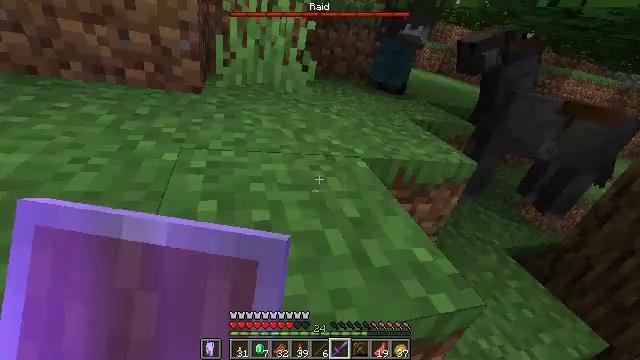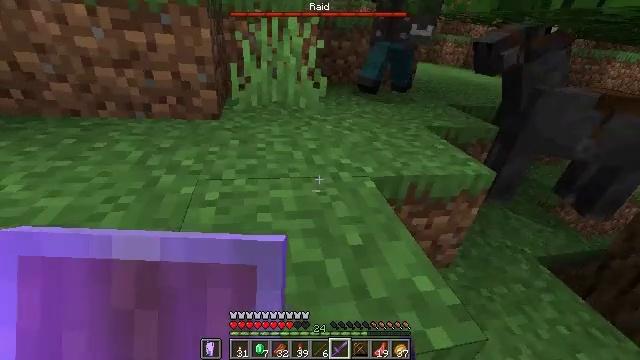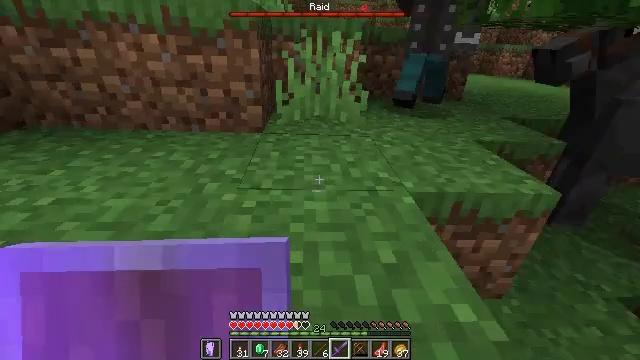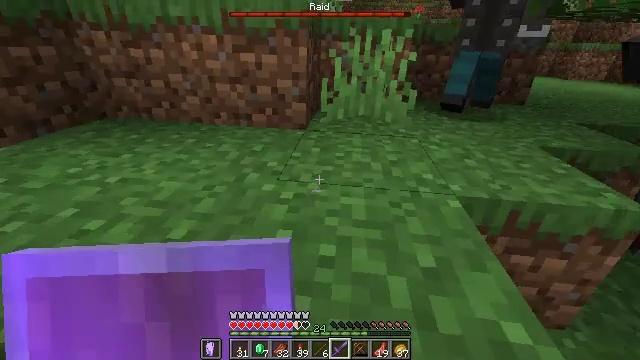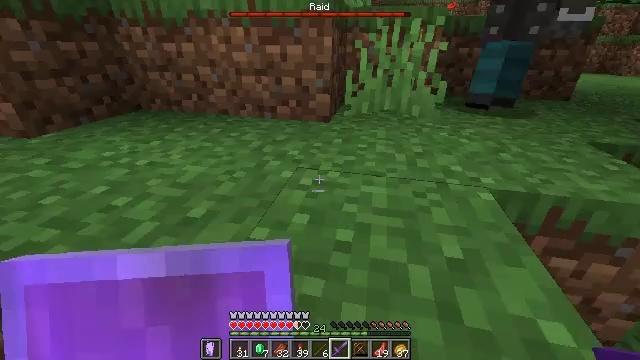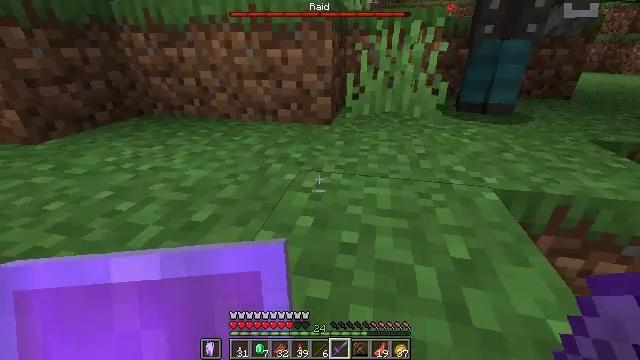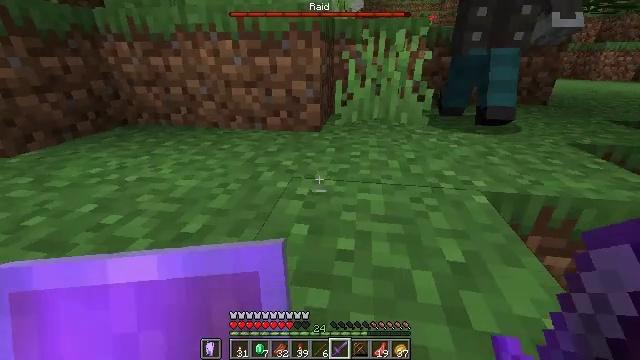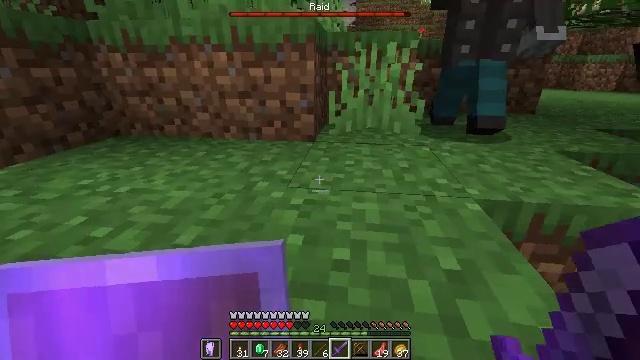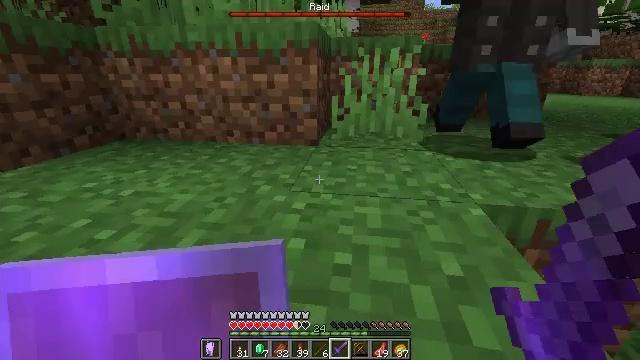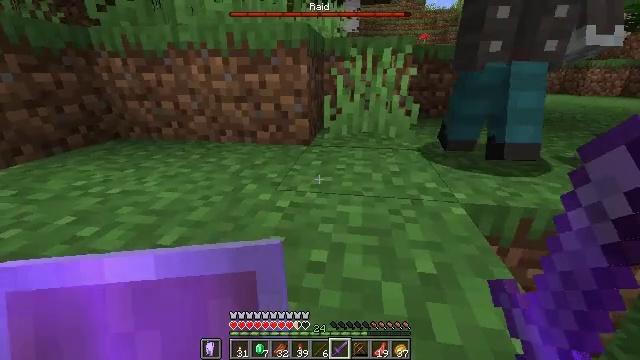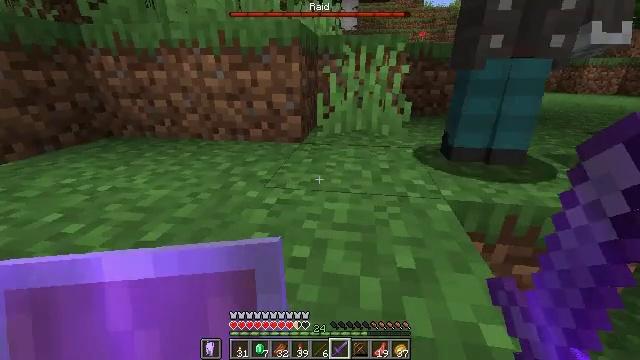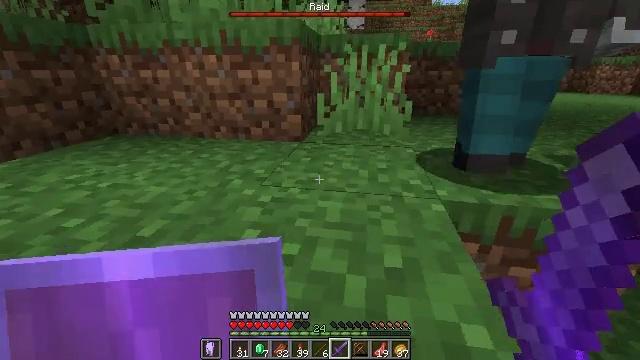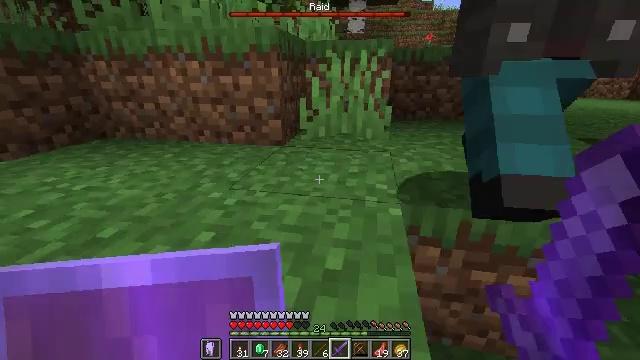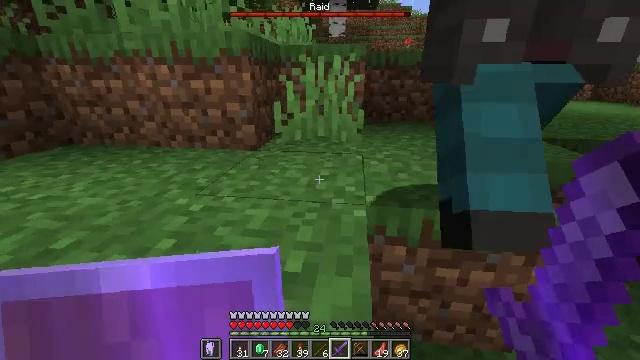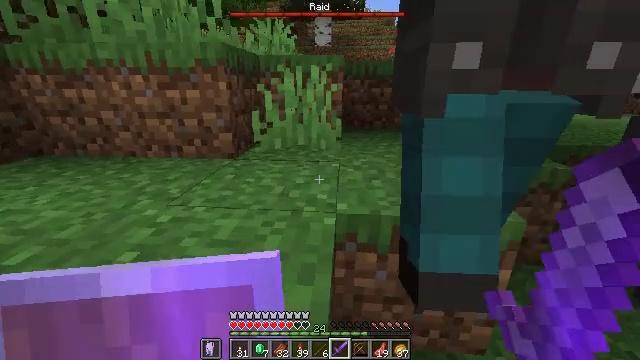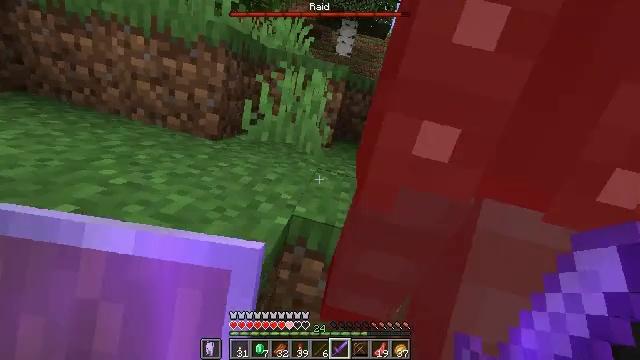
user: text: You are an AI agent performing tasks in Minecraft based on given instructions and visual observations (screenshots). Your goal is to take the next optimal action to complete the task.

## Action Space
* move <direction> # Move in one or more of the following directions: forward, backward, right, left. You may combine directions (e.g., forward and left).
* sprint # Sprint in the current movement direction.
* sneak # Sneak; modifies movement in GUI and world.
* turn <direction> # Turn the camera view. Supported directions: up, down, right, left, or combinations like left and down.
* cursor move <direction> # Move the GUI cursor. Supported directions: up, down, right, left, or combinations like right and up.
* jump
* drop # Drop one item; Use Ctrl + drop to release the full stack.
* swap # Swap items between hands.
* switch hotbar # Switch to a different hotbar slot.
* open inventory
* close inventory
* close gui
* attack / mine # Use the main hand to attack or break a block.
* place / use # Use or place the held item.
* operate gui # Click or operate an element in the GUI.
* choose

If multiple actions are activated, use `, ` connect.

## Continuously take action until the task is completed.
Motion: motion action
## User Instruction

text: Combat the vindicator.
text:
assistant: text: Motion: move forward, turn left, jump
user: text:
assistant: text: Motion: move forward, turn left and up, jump
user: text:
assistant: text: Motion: move forward, turn left, jump
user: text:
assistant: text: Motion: move forward, turn left, jump
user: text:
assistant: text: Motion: move forward, jump
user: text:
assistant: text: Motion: move forward, turn right and up
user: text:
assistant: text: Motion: move forward, turn right and up
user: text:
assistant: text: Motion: move forward and move right
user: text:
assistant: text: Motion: move forward and move right
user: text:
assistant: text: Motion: move forward and move right
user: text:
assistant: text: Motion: move forward and move right, turn left
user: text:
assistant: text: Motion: move forward and move right
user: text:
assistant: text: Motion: move forward and move right, turn right
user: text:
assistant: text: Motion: move forward and move right, turn right and up
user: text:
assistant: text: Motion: move forward and move right, turn right and up
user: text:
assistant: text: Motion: move forward and move right, turn right
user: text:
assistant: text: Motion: move forward and move right
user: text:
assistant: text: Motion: move forward and move right
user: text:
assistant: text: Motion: move forward and move right, turn left
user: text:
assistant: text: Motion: move forward, turn left
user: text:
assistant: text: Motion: move forward, turn left
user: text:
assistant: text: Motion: move forward
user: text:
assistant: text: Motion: move forward
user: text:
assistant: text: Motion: move forward, jump
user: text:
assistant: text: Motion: move forward, turn right and up, jump
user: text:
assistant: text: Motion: move forward, turn right and up, jump
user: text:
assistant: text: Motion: move forward, turn right, jump
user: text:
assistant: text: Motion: move forward, turn right, jump
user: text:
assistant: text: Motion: move forward
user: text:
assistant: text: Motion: move forward